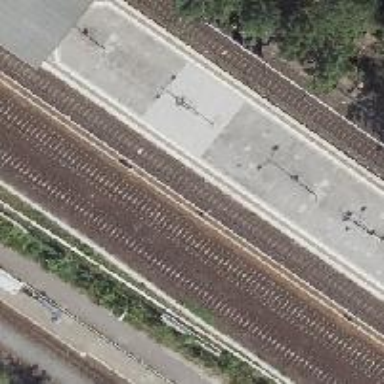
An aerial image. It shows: Electrified light rail railway.